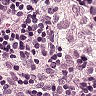
Metastatic tissue present: no